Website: slack
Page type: billing-address
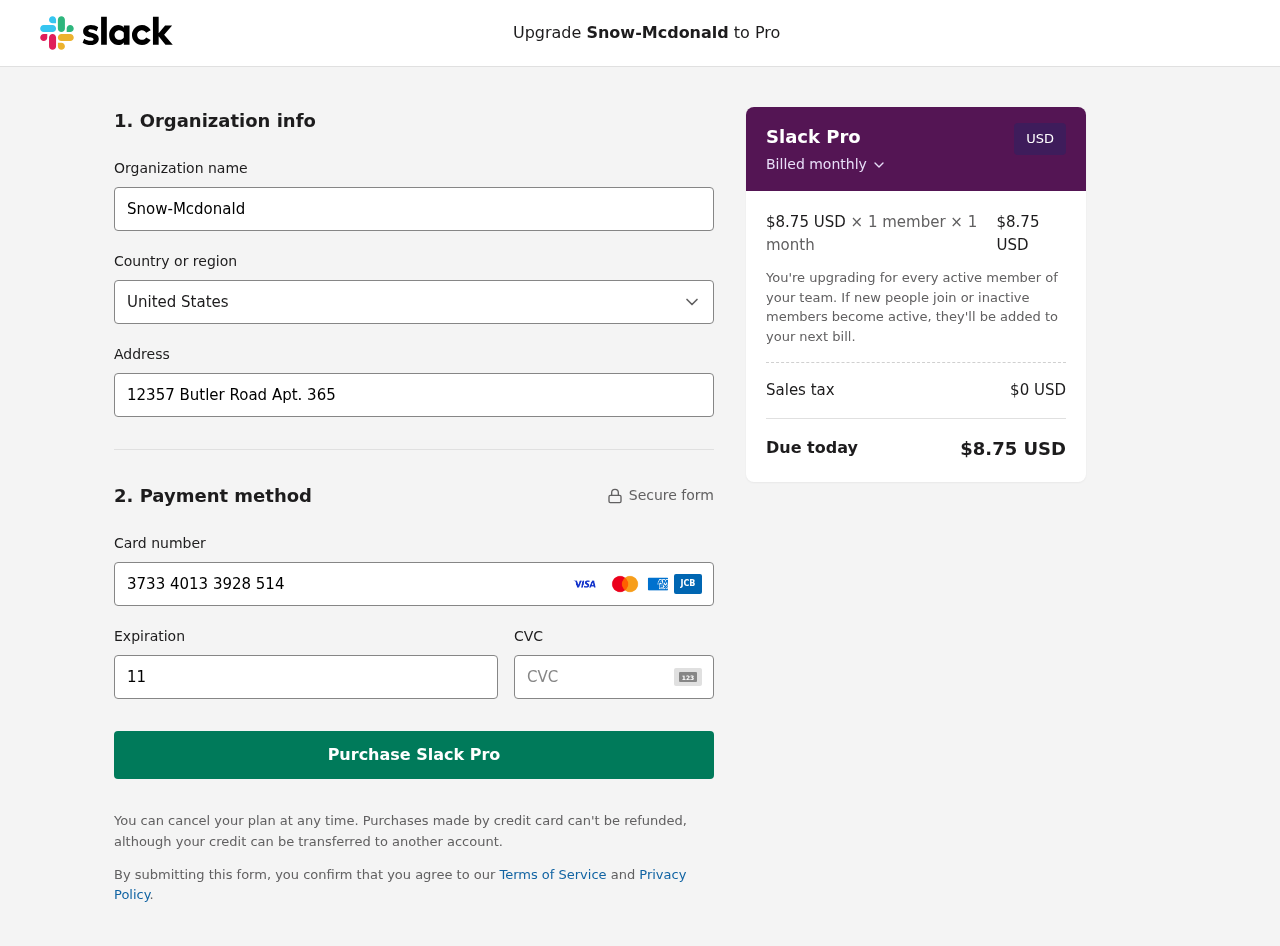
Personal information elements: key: PII_CARD_CVV
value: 7878
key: PII_CARD_EXPIRY
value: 11/29
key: PII_CARD_NUMBER
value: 3733 4013 3928 514
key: PII_COMPANY
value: Snow-Mcdonald
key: PII_COUNTRY
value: United States
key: PII_STREET
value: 12357 Butler Road Apt. 365
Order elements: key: ORDER_PRICE_PER_MEMBER
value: $8.75 USD
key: ORDER_MEMBER_COUNT
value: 1
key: ORDER_MONTH_COUNT
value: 1
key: ORDER_SUBTOTAL
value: $8.75 USD
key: ORDER_TAX
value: $0
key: ORDER_TOTAL
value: $8.75 USD